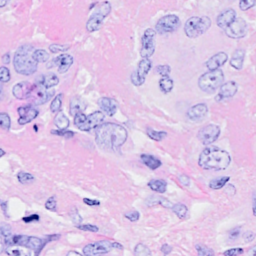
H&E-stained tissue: Breast